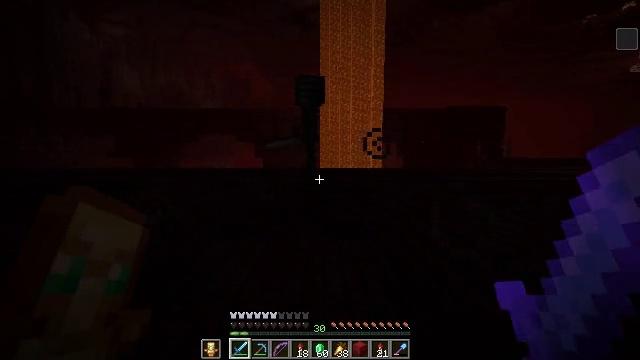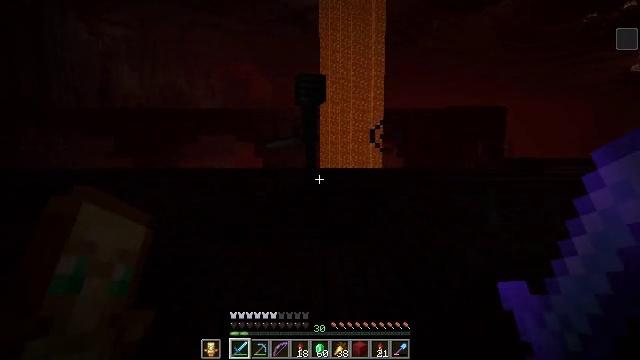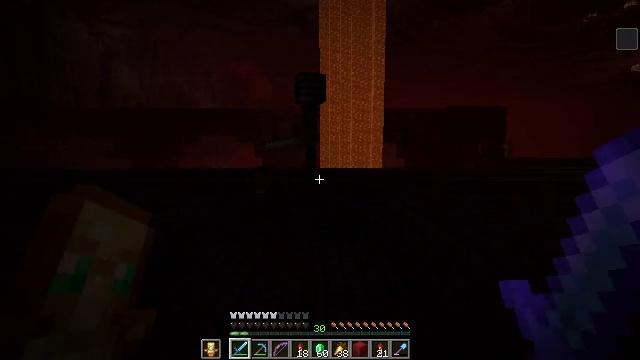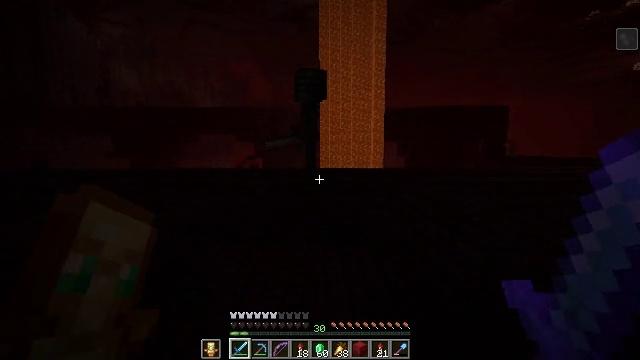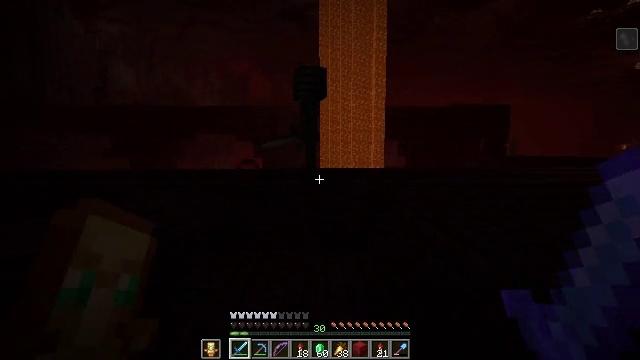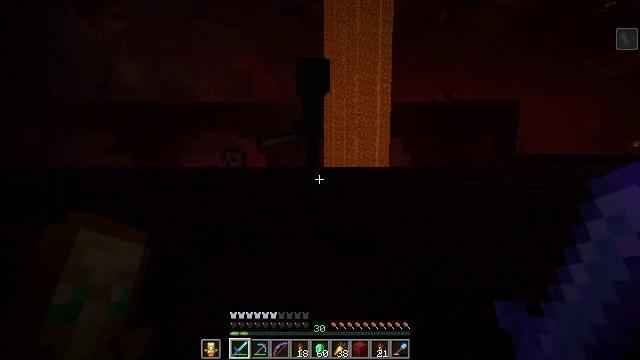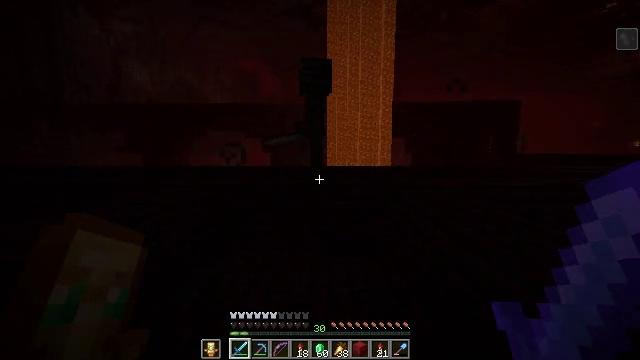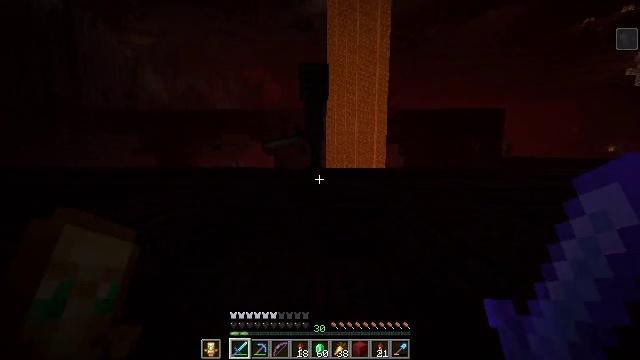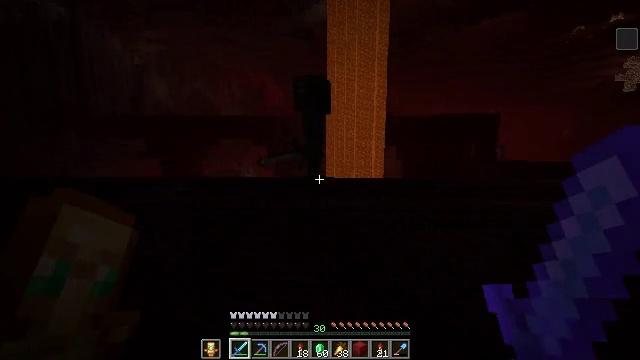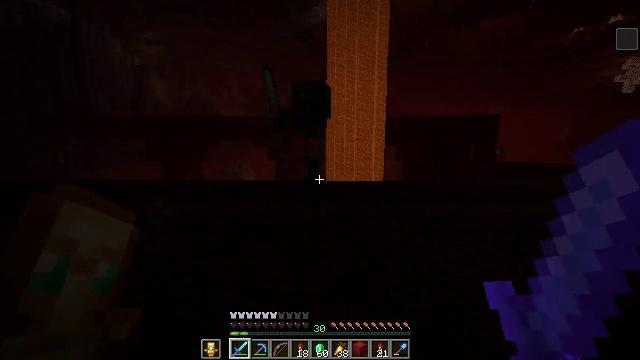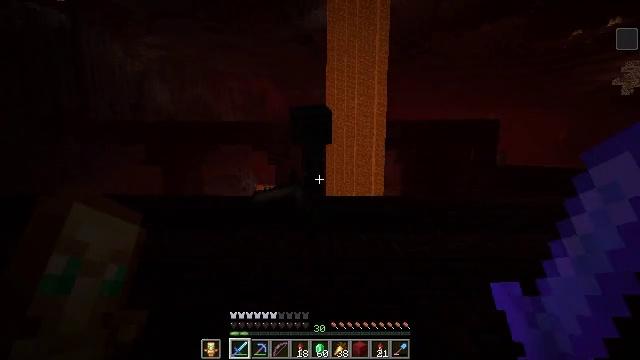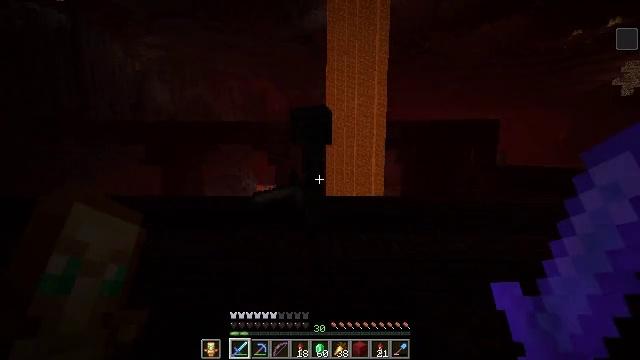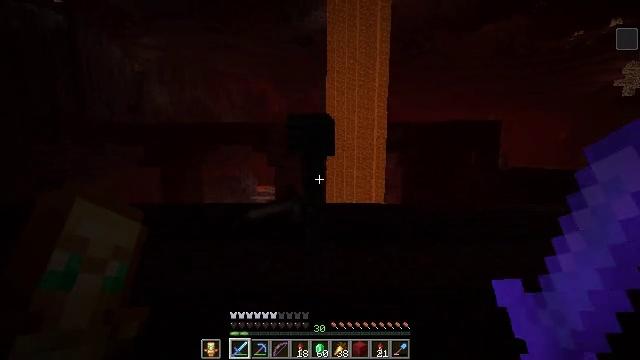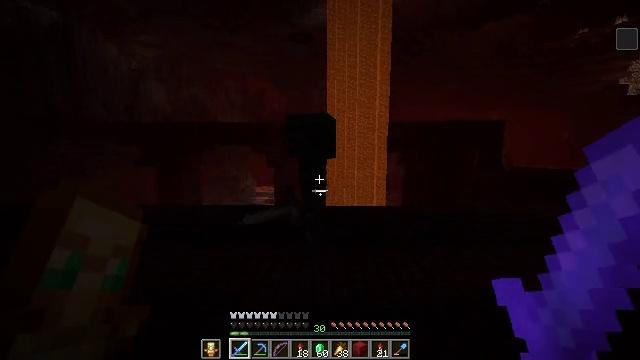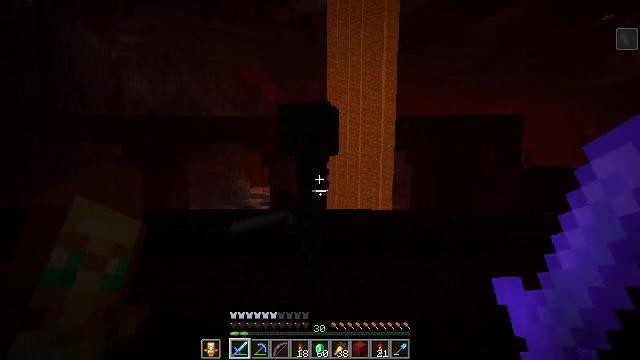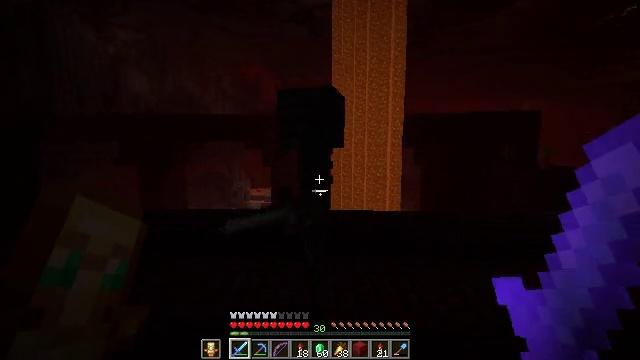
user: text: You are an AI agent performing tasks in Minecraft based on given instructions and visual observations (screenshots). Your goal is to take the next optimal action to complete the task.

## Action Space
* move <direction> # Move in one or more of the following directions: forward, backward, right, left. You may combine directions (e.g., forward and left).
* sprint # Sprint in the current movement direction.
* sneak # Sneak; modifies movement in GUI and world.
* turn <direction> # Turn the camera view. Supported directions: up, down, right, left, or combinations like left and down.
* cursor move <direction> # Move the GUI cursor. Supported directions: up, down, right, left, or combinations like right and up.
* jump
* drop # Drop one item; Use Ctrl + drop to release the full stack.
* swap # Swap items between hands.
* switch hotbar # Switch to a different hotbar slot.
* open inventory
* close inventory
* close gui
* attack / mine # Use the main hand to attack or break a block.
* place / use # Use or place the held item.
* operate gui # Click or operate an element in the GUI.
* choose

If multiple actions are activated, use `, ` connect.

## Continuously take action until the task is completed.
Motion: motion action
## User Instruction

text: Kill hostile mobs.
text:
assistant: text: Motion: move forward
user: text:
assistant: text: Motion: move forward
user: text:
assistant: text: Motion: move forward
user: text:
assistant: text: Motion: move forward
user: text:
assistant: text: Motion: move forward, sprint
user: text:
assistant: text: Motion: move forward, sprint
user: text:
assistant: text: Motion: move forward, sprint
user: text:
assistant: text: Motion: move forward, sprint, jump
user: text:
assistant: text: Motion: move forward, sprint, jump
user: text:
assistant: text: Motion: move forward, jump
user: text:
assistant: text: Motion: move forward, jump
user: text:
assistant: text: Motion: no_op
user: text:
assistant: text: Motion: move back
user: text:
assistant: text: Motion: move back
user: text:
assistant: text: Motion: move back
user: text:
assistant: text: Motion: move back, turn down, attack / mine
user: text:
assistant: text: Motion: move back, attack / mine
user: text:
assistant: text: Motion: move back, turn down, attack / mine
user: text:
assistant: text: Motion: move back, attack / mine
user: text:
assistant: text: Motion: move back, turn up
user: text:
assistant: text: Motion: no_op